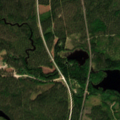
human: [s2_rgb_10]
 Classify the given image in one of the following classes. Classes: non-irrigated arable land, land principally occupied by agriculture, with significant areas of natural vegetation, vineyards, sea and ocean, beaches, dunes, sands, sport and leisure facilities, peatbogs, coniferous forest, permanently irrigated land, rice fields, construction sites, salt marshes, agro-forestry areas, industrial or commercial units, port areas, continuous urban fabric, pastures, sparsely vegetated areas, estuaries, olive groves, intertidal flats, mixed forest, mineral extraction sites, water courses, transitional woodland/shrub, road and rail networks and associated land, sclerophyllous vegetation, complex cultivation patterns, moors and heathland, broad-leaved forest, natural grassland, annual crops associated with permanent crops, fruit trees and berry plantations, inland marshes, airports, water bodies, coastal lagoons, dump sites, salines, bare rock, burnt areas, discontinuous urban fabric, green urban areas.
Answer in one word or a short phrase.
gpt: coniferous forest, water bodies